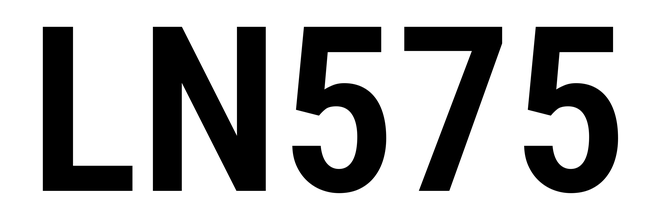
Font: Roboto_Condensed_SemiBold